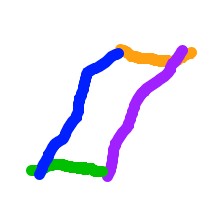
Shape: parallelogram